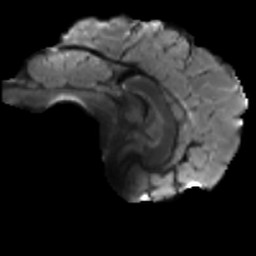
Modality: T2w
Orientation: sagittal
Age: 25
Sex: male
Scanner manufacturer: siemens
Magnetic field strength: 3 T
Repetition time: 3.5 s
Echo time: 0.086 s